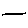
Label: line